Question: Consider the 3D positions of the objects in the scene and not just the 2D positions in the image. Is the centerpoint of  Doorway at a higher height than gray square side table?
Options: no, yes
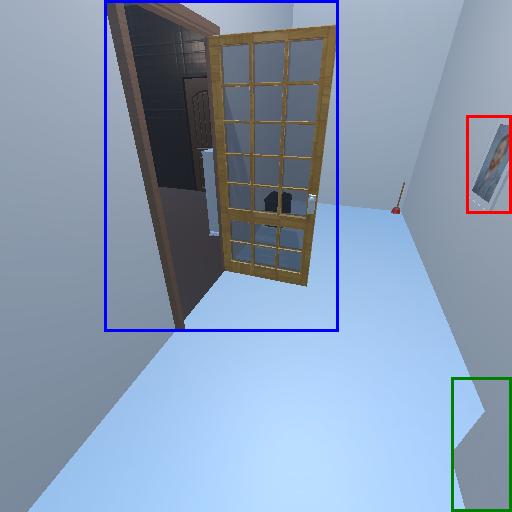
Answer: no